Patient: sex F, age 33
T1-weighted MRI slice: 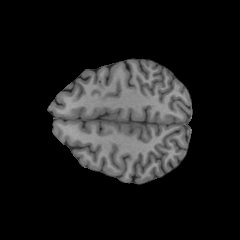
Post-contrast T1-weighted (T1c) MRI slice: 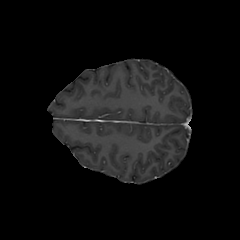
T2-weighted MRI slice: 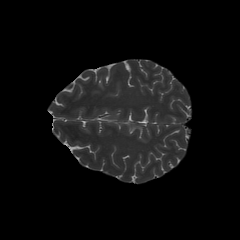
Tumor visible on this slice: no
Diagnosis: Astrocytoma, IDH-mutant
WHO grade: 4